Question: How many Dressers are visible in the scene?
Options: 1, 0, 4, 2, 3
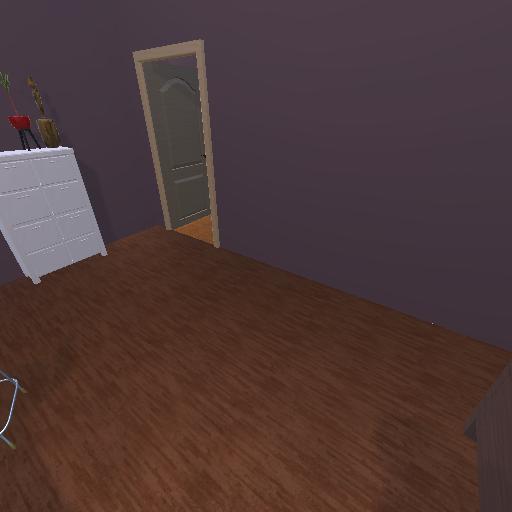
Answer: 1